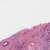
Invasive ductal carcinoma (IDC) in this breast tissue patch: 1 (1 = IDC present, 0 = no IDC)